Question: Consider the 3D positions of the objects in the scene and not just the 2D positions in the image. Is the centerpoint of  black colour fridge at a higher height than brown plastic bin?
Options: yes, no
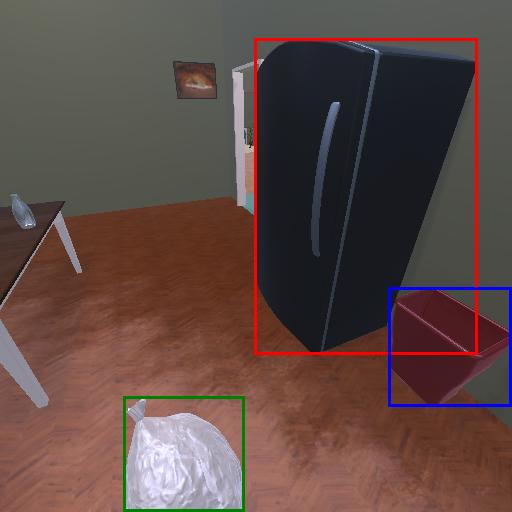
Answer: yes